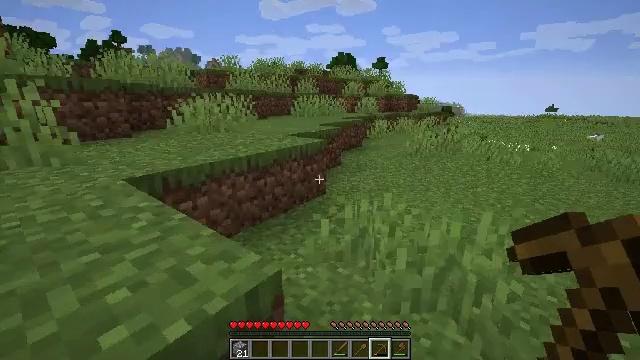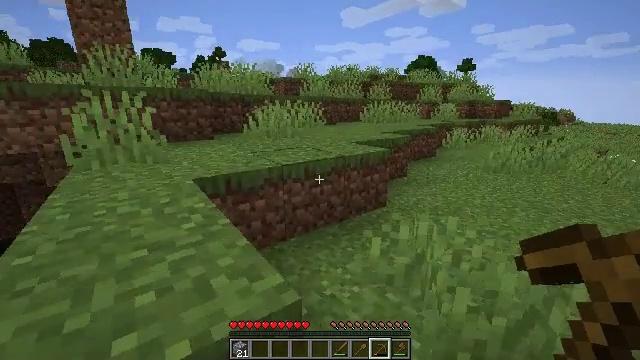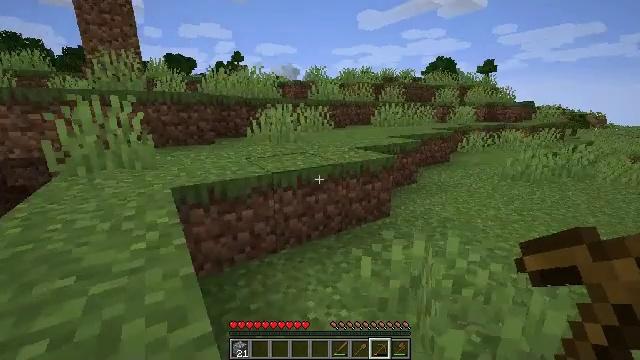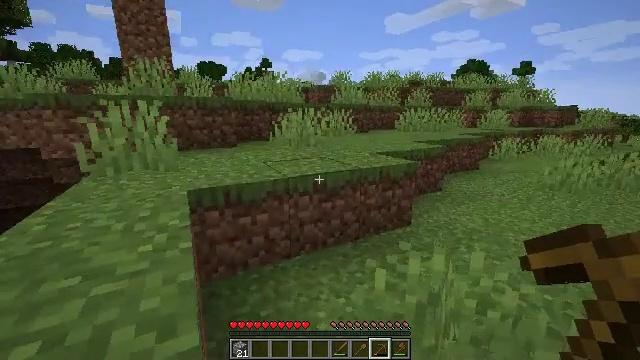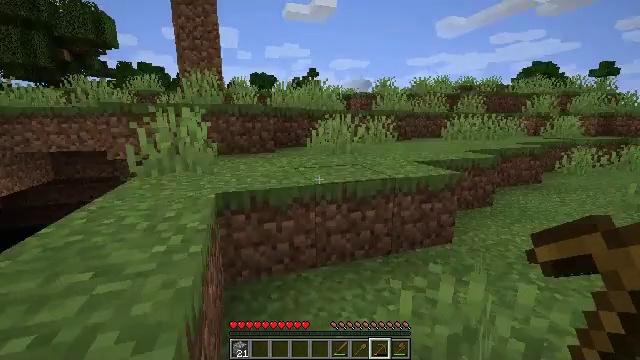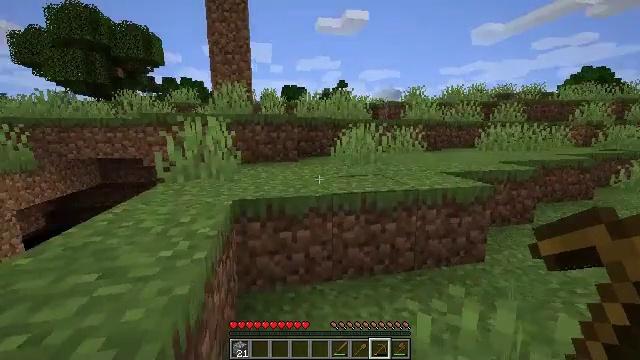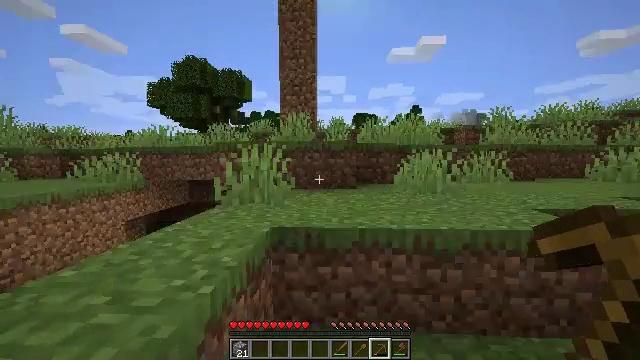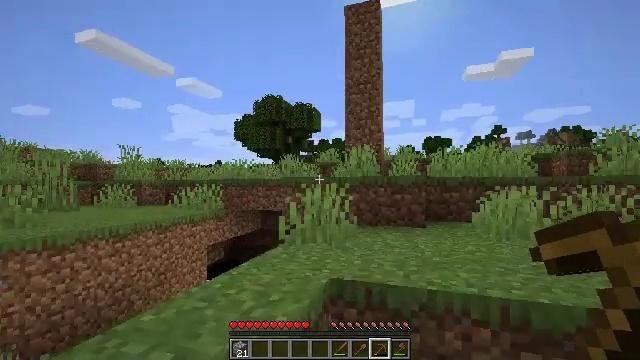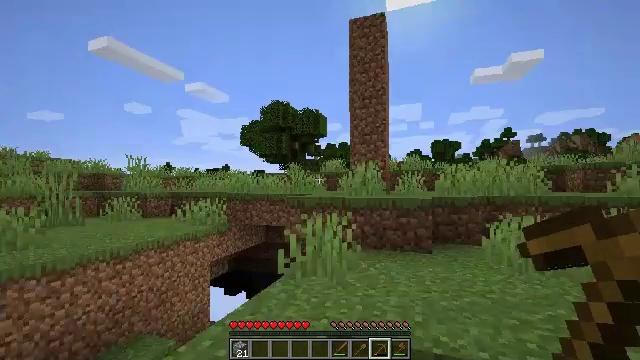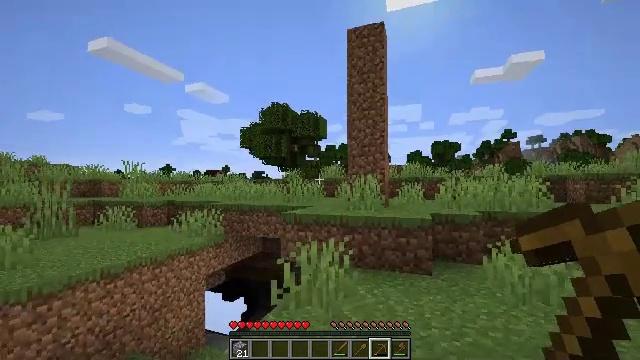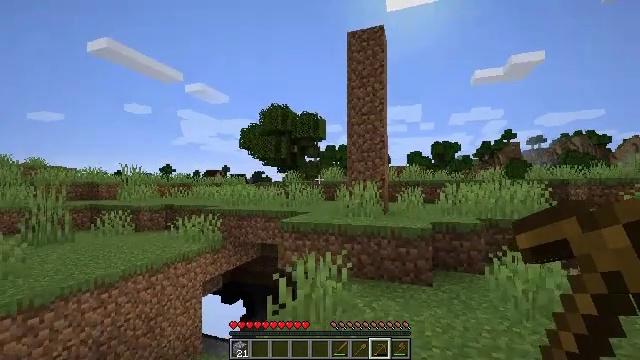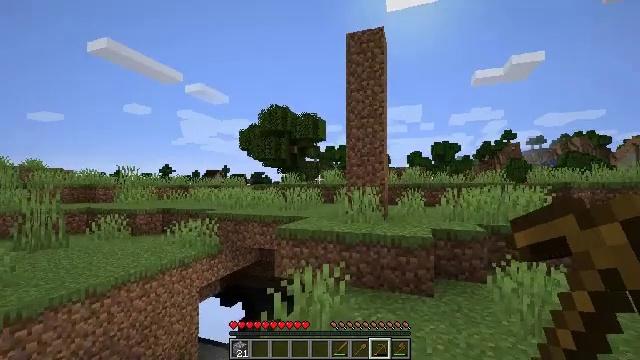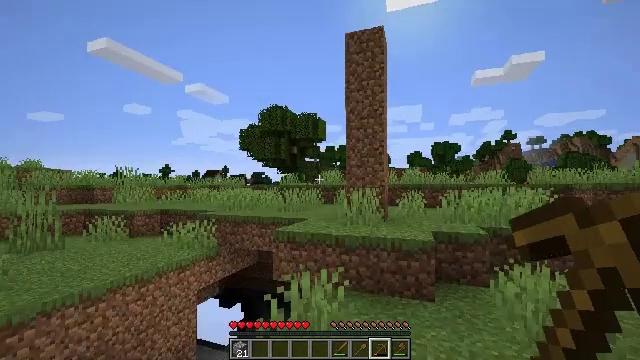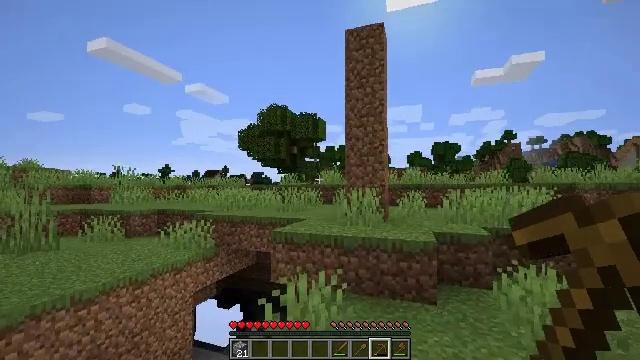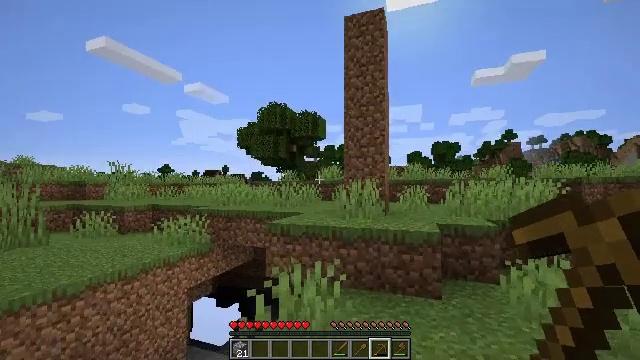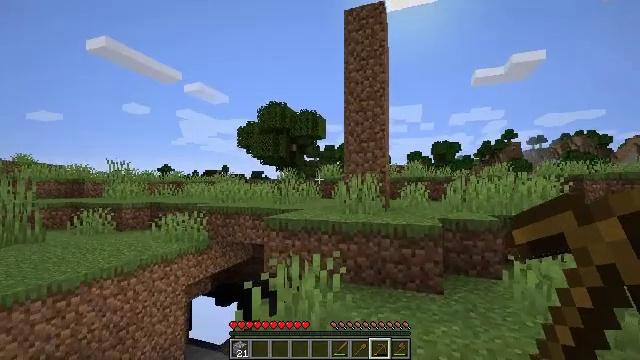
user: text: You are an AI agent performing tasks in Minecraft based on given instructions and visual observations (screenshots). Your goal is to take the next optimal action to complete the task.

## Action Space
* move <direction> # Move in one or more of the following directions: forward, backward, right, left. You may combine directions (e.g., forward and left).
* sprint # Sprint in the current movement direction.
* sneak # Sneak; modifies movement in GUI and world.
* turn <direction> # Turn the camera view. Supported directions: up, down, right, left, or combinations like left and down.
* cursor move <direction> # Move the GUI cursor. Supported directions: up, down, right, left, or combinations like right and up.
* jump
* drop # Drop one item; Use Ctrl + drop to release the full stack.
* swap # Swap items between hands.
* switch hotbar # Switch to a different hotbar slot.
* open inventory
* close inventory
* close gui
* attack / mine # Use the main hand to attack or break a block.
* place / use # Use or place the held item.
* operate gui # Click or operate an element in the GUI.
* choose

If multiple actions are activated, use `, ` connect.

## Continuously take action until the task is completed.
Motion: motion action
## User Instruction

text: Cut down the tree and harvest oak logs.
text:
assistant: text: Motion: move forward and move right, turn left and up
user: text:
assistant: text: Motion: move forward and move right, turn left
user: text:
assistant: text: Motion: move forward and move right, turn left
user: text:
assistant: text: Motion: move forward and move right, turn left and up
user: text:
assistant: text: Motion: move forward and move right, turn left and up
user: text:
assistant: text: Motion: move forward, turn left and up
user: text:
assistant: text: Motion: move forward, turn left and up, jump
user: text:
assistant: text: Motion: move forward, turn left, jump
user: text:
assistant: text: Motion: move forward, jump
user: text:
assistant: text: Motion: move forward, jump
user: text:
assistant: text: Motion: move forward, jump
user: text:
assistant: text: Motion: move forward
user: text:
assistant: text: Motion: move forward
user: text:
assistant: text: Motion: move forward
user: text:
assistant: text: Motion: move forward
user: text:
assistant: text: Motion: move forward
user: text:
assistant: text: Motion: move forward, turn right and down
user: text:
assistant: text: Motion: move forward, turn right and down
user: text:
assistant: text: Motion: move forward, turn right
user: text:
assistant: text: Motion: move forward
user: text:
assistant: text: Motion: move forward
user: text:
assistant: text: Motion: move forward
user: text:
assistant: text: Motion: move forward, jump
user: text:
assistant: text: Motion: move forward, turn right, jump
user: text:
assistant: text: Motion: move forward, turn right, jump
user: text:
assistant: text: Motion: move forward, jump
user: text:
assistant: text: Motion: move forward, turn right, jump
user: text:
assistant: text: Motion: move forward, turn right
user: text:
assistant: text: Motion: move forward, turn right and down
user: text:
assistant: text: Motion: move forward, turn right